Aerial crown-view tile of a tropical tree (Barro Colorado Island, Panama), acquired 20250217:
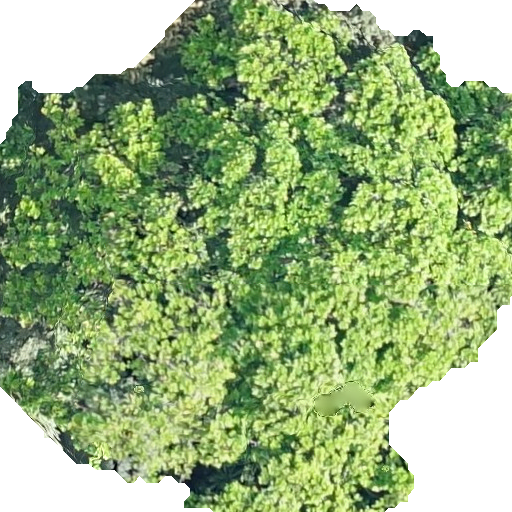
Species: Anacardium excelsum
GBIF accepted scientific name: Anacardium excelsum
Crown area: 329.562 m²